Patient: sex M, age 66
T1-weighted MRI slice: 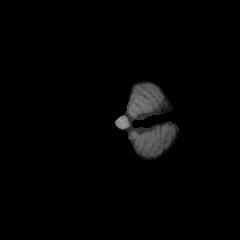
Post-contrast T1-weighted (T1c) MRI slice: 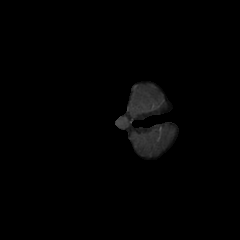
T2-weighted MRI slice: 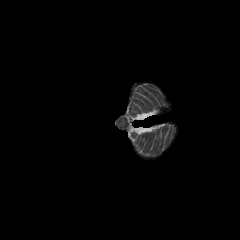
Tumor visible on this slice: no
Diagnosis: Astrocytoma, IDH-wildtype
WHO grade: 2